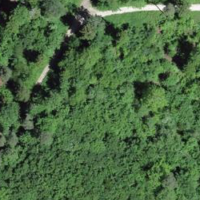
EUNIS habitat code: 41
Species observed at this site:
Ligdia adustata
Idaea biselata
Harpella forficella
Lymantria monacha
Perizoma alchemillata
Halyzia sedecimguttata
Cosmia trapezina
Autographa gamma
Phragmatobia fuliginosa
Prionus coriarius
Himacerus apterus
Endotricha flammealis